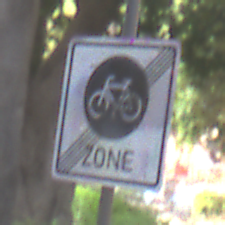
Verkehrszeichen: EndeFahrradzone
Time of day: MorningAfternoon
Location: Outdoor (Suburban)
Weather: PartlyCloudy
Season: NotSpecified
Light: Natural